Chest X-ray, AP view. Patient: 20 years old, sex M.
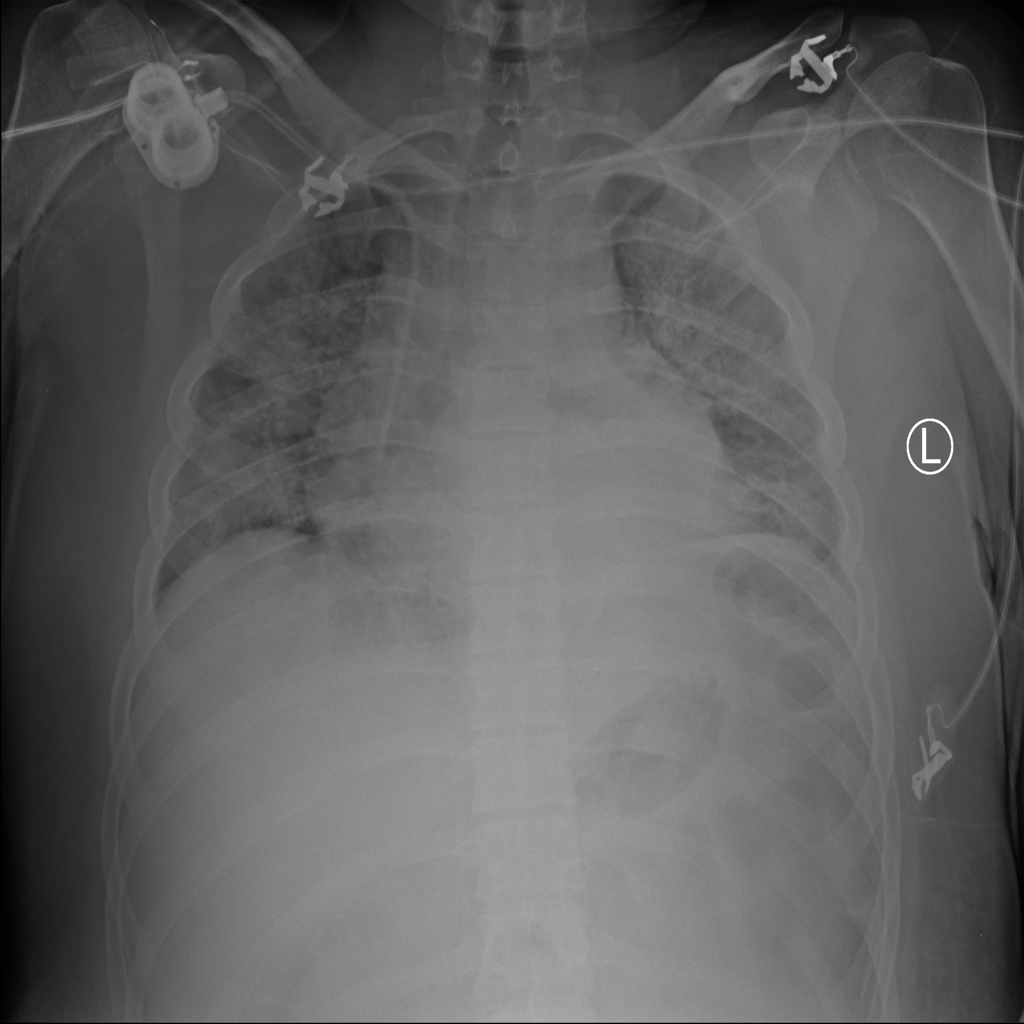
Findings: Pleural_Thickening